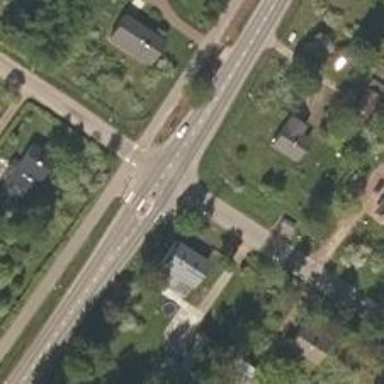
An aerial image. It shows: Road with "give way" sign.